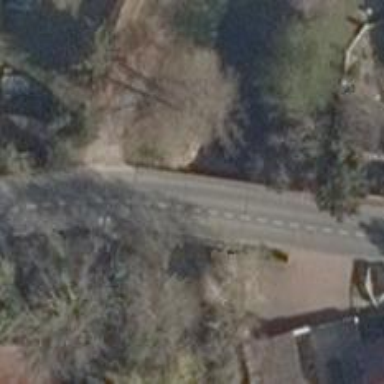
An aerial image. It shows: Residential road with asphalt surface crossing bridge in agricultural area.